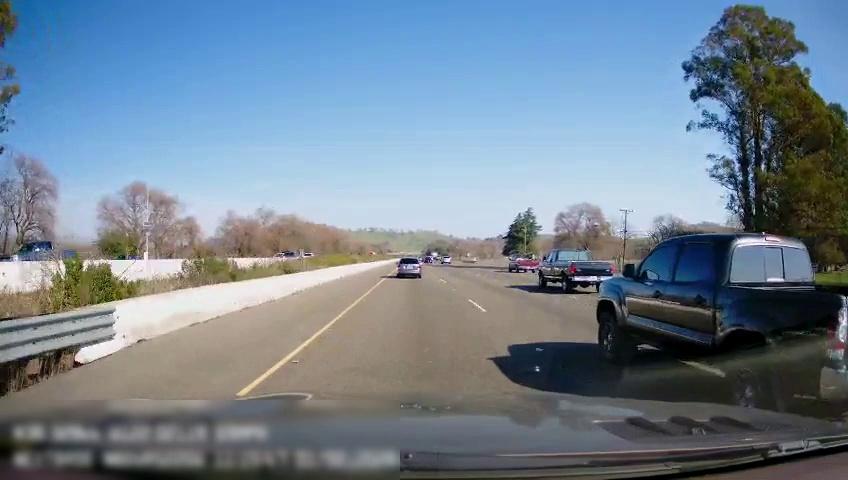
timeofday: Day
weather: Sunny
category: Drivable Space
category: Vehicles | Truck
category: Vehicles | SUV
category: Vehicles | Car
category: Vehicles | SUV
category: Vehicles | Truck
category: Vehicles | Truck
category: Vehicles | SUV
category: Vehicles | Truck
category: Vehicles | SUV
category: Lanes | Current Lane
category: Lanes | Current Lane